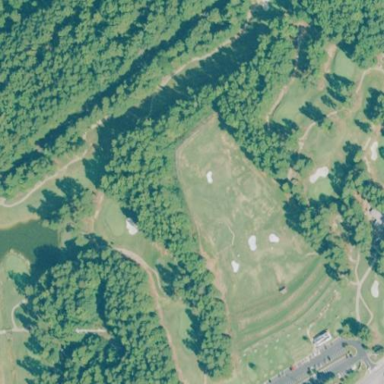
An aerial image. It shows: Golf course surrounded by greenery.